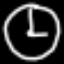
Label: clock